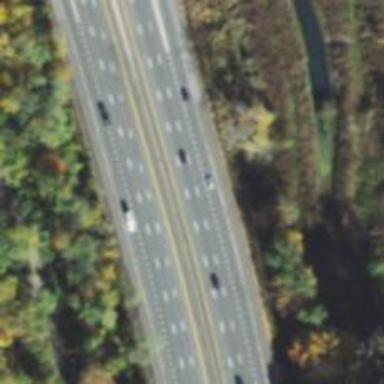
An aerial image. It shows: Asphalt motorway.